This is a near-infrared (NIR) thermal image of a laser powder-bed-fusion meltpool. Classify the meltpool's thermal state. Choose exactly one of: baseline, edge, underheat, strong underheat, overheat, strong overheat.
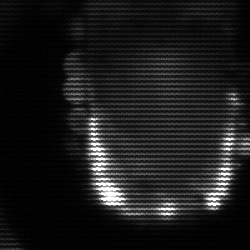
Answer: baseline